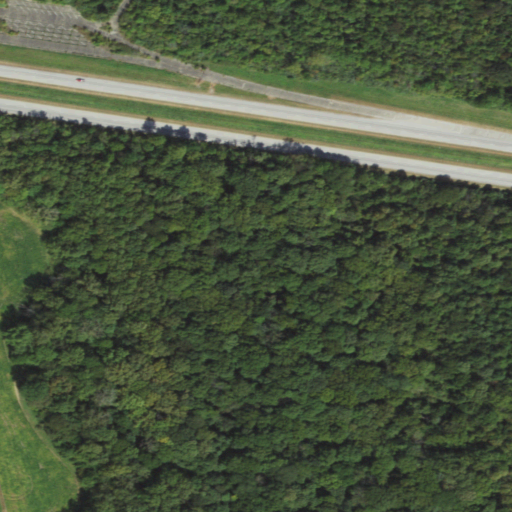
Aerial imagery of mountain in Illinois named Robeson Hills containing deciduous forest, low intensity development, cultivated crops, medium intensity development, pasture, and mixed forest